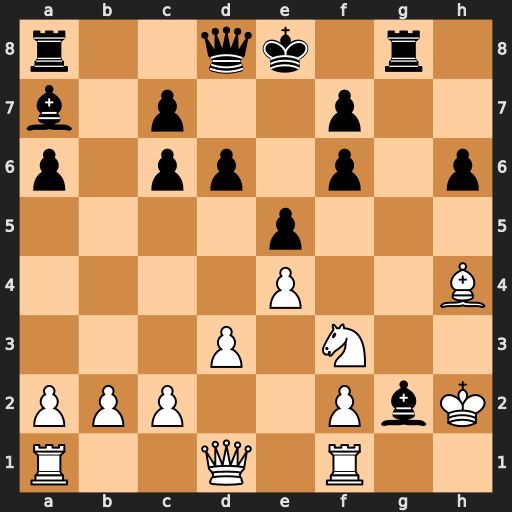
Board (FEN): r2qk1r1/b1p2p2/p1pp1p1p/4p3/4P2B/3P1N2/PPP2PbK/R2Q1R2
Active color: w
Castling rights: q
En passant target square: -
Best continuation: Rg1 Qd7 Rxg2 Rxg2+ Kxg2